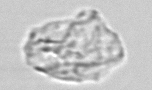
Label: detritus_transparent